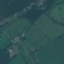
Land use / land cover: Pasture